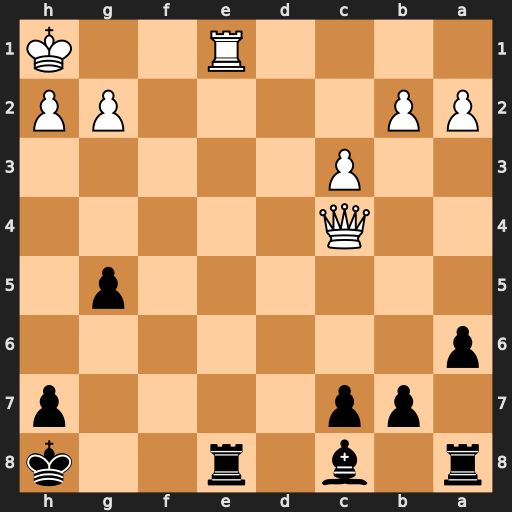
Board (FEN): r1b1r2k/1pp4p/p7/6p1/2Q5/2P5/PP4PP/4R2K
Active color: b
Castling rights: -
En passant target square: -
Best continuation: Rxe1+ Qf1 Rxf1#